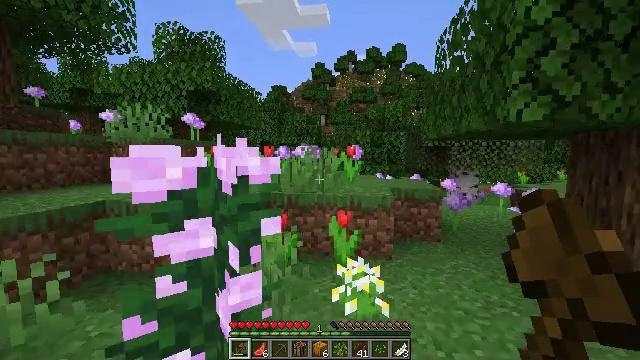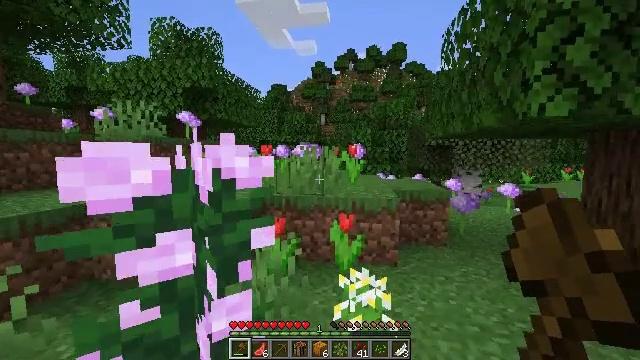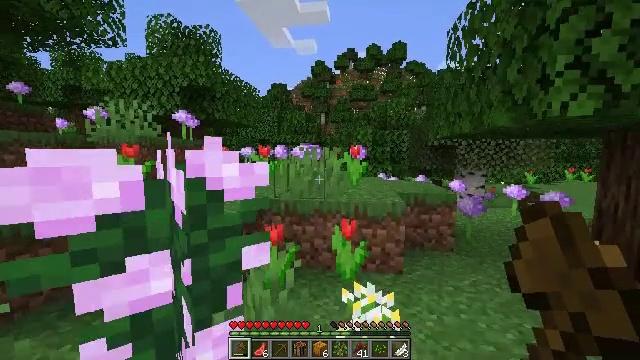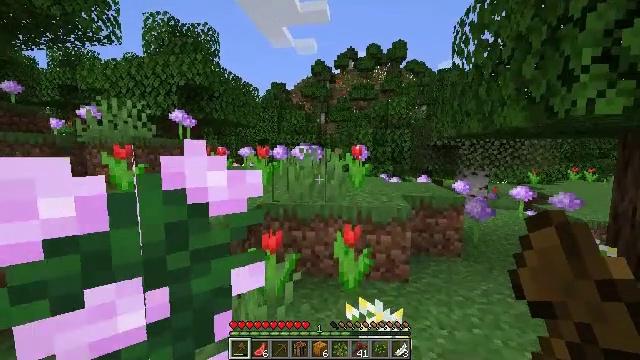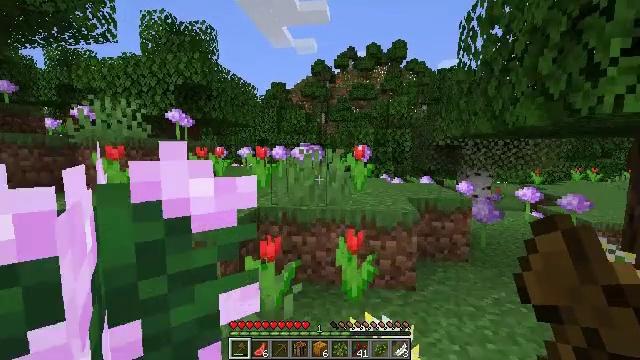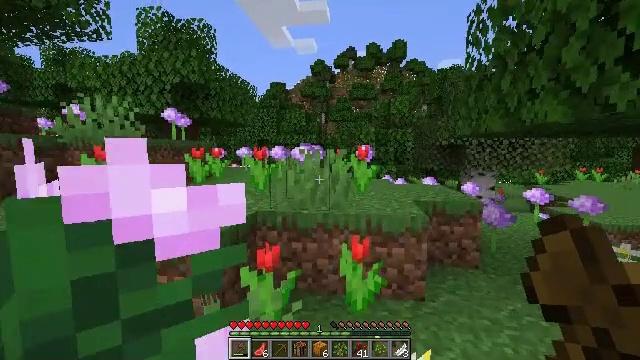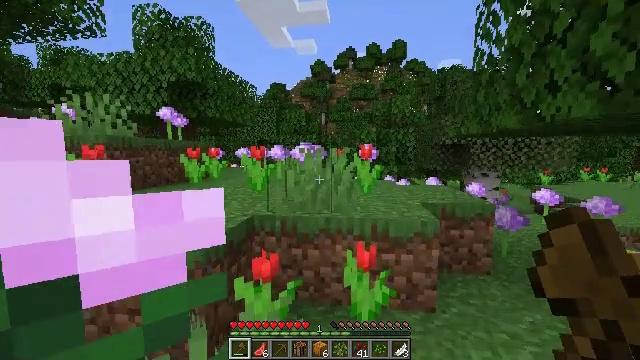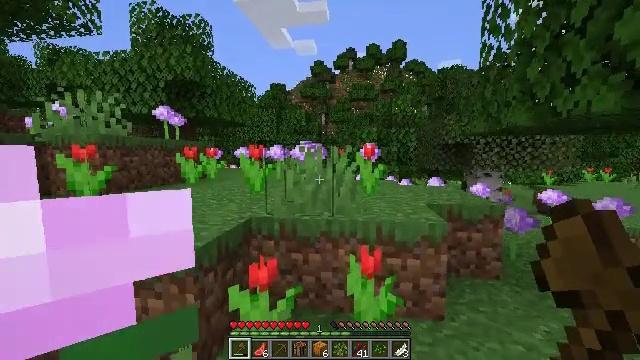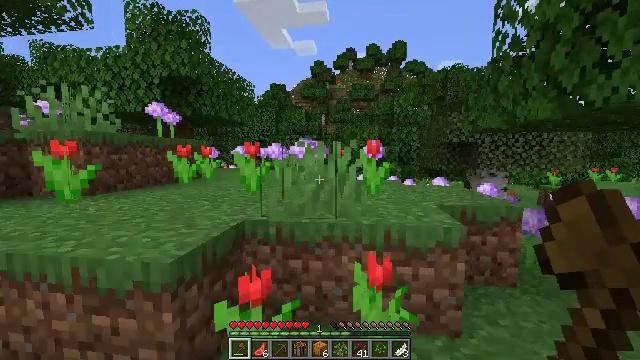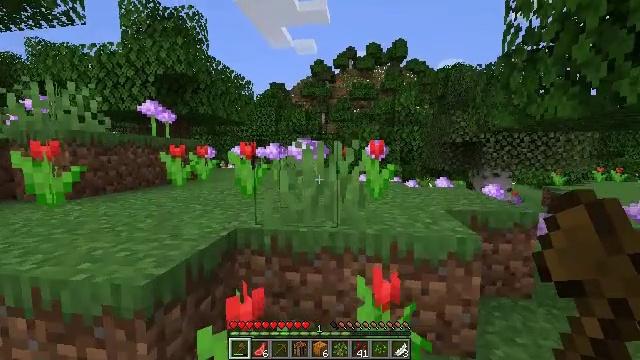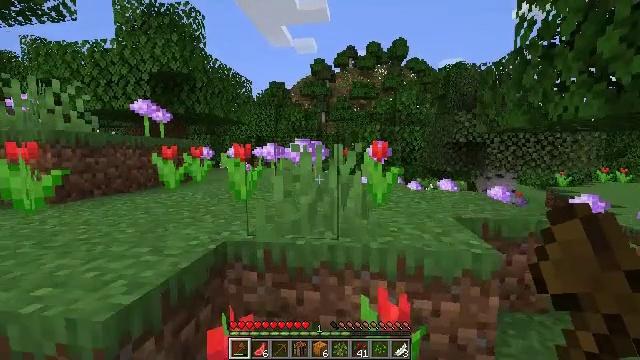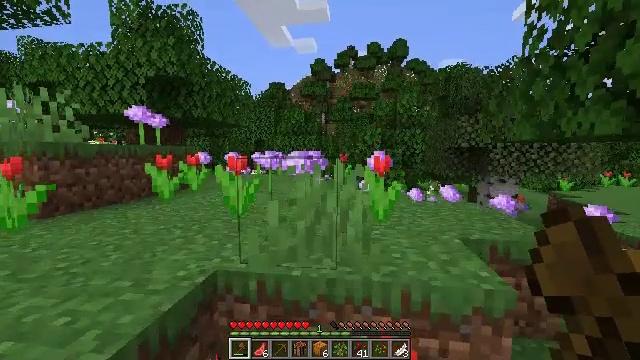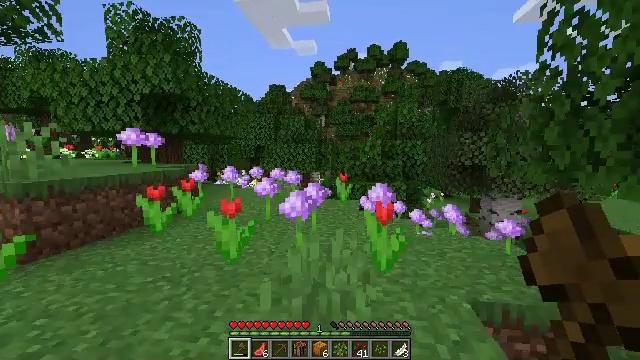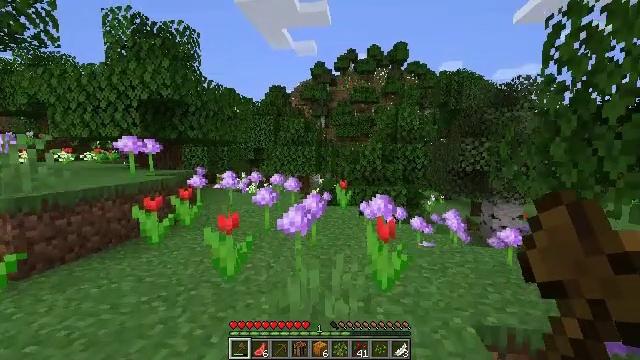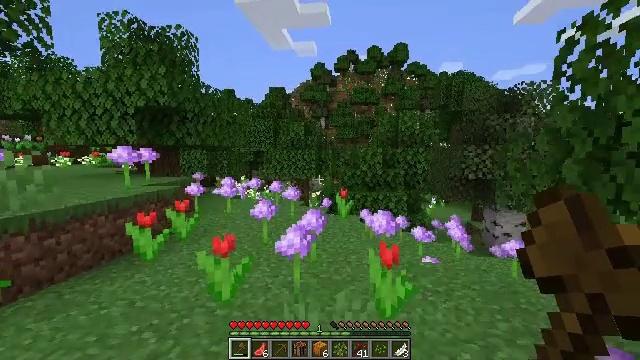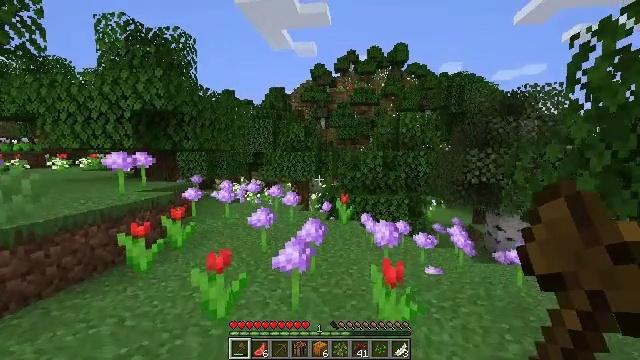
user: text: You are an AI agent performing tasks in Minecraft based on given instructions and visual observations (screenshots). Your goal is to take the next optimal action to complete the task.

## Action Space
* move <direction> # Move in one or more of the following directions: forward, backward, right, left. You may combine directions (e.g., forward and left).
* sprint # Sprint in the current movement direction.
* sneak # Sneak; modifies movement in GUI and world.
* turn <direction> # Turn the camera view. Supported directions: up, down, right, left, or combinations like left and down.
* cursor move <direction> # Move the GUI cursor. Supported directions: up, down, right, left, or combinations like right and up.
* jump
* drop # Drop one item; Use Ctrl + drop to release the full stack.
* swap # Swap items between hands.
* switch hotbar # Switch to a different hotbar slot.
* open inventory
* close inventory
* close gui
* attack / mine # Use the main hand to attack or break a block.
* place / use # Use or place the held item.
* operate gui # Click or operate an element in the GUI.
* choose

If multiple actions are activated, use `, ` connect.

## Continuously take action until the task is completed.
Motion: motion action
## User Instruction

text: Harvest a cornflower from the meadow.
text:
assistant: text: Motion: move forward
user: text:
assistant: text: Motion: move forward
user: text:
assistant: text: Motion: move forward
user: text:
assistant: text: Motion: move forward
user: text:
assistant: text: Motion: move forward
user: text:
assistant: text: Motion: move forward
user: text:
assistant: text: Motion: move forward
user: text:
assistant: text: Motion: move forward
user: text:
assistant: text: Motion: move forward
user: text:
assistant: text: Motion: move forward
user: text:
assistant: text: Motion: move forward, jump
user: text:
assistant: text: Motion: move forward, jump
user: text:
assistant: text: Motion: move forward, jump
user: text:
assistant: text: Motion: move forward, jump
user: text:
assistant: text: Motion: move forward
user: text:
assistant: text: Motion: move forward
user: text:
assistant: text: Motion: move forward
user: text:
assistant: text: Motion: move forward
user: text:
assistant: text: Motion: move forward
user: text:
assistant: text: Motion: move forward
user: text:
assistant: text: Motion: move forward
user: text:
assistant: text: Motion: move forward
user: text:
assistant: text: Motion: move forward
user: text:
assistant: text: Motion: move forward
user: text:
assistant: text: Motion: move forward, jump
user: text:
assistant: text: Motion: move forward, jump
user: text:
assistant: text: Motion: move forward, jump
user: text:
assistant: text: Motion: move forward
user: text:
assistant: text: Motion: move forward
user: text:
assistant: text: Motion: move forward